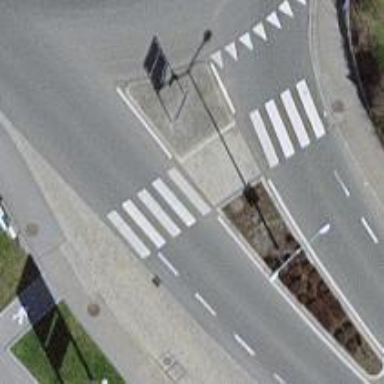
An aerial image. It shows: Uncontrolled zebra crossing with white markings.